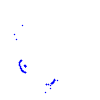
Particle: proton